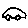
Label: car